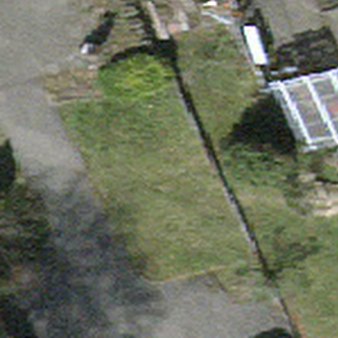
Label: other